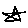
Label: star